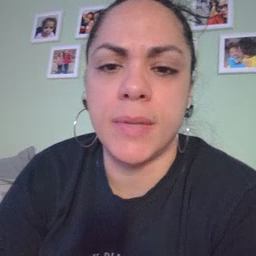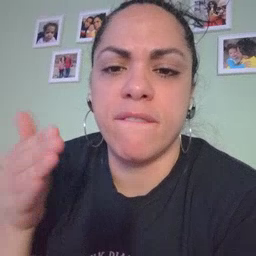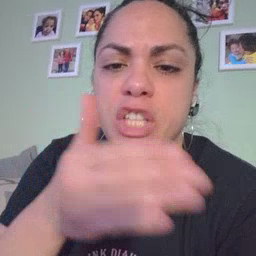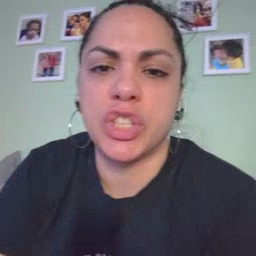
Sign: fish